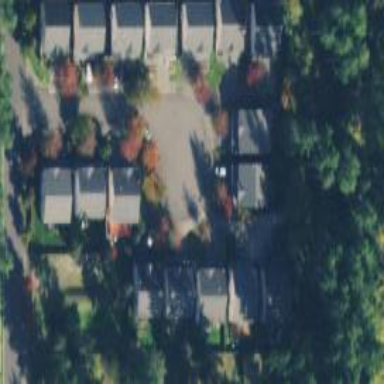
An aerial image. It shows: Residential neighbourhood.